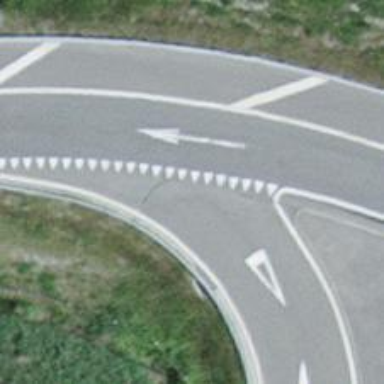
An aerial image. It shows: Road with "give way" sign.